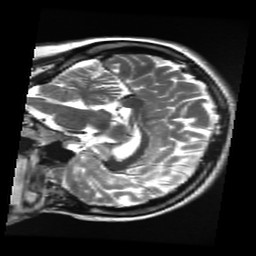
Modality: T2w
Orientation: sagittal
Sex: female
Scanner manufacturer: ge
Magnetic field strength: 3 T
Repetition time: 5 s
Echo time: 0.101 s